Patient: sex F, age 77
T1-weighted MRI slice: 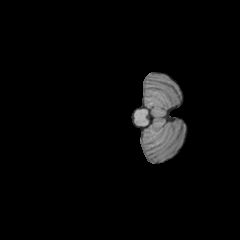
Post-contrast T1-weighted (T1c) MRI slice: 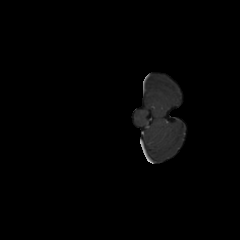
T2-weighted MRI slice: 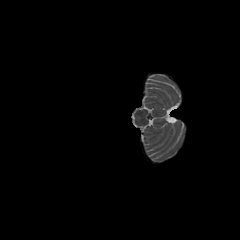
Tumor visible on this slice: no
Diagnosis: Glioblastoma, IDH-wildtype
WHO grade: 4